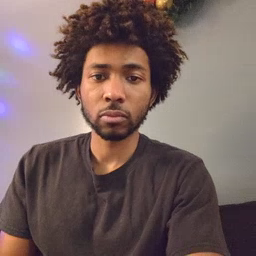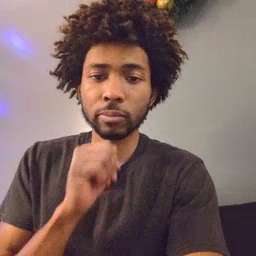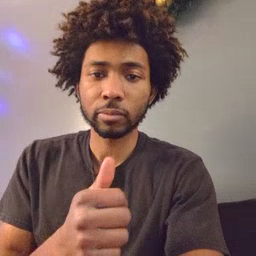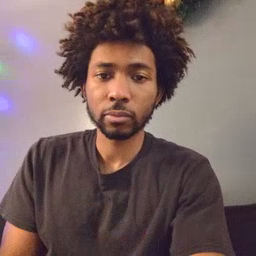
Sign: not